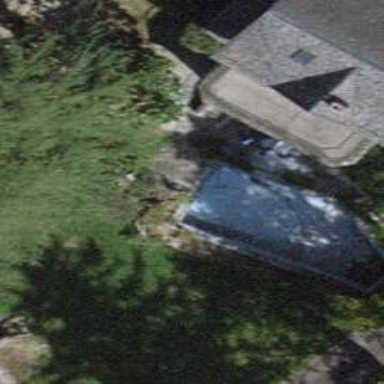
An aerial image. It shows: Swimming pool located in leisure land.